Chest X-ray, PA view. Patient: 50 years old, sex M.
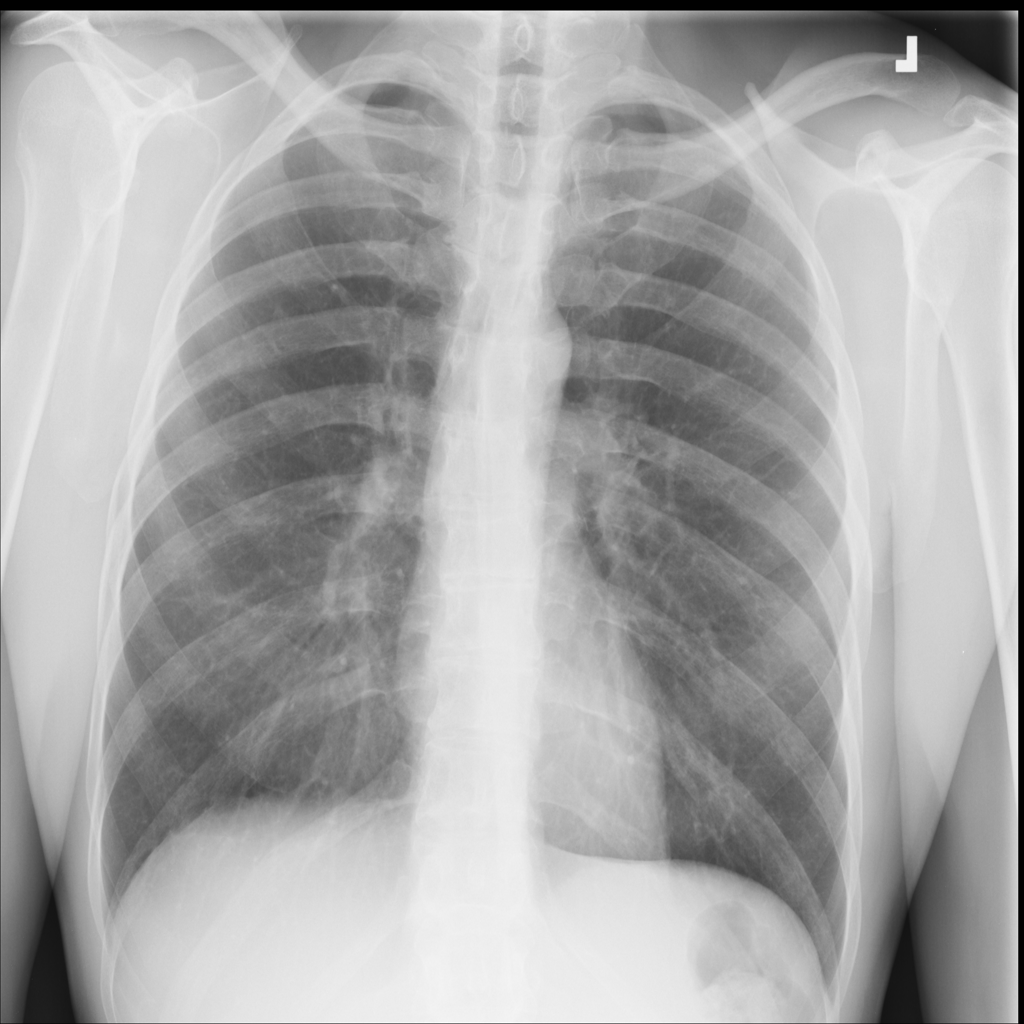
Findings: No Finding